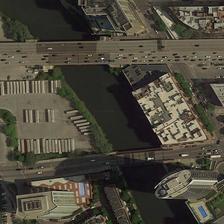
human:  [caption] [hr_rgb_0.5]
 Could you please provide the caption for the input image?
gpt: two bridges are on a river with many buildings on one side of the river .

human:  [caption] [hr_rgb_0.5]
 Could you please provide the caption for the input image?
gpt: some buildings and green trees are in two sides of a river with two bridges .

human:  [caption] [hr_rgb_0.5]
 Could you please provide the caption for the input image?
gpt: two bridges are on a river with many buildings on one side of it .

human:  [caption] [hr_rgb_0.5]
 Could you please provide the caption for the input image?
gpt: a wide variety of buildings stand on both sides of the river .

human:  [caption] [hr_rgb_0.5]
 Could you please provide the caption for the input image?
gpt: two bridges are on a river with many buildings on one side of it .